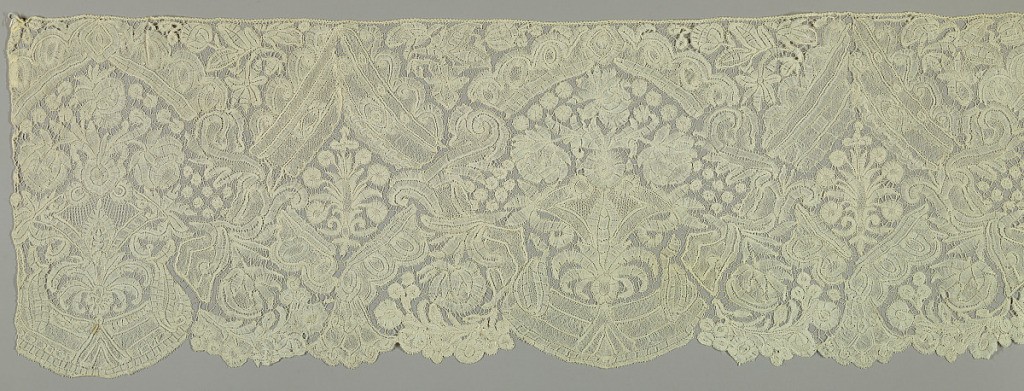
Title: Flounce
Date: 18th century
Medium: linen Technique: bobbin lace, Brussels style
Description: Flounce worked with a design of floral urns in irregular bands.